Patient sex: F
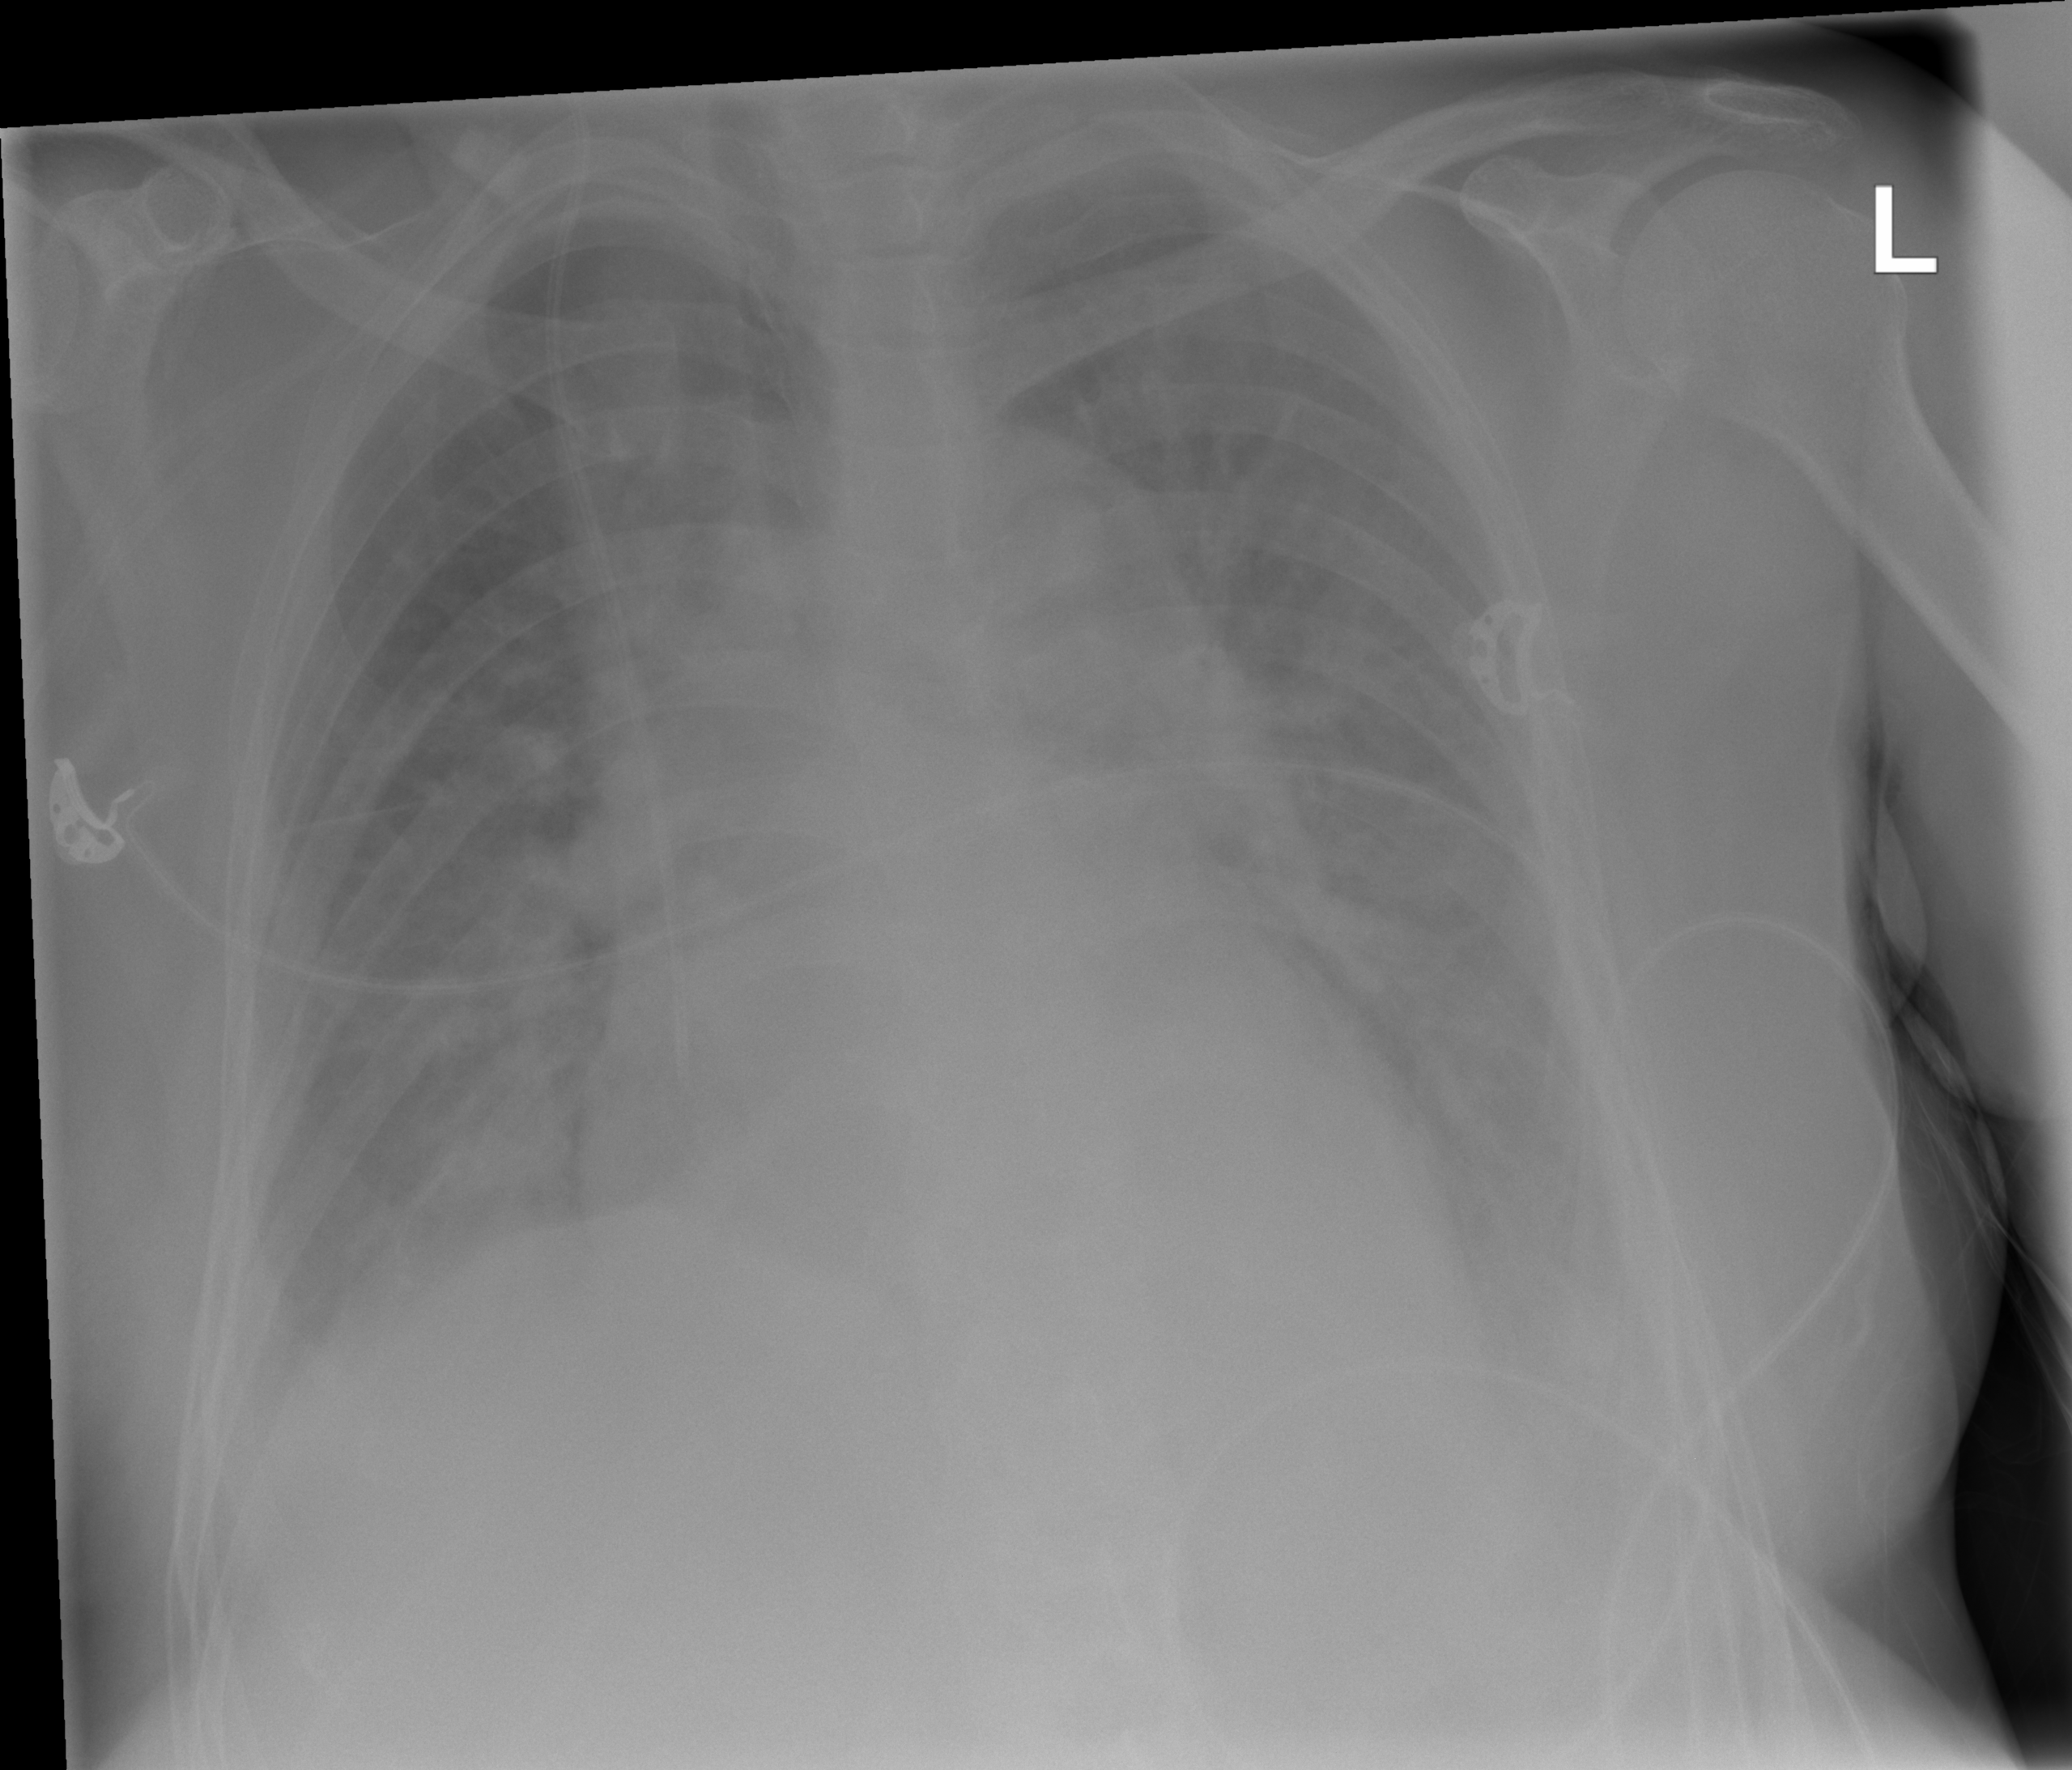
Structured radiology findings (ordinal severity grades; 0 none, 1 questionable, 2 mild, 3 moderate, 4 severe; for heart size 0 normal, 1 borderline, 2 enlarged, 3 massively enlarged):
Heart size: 0
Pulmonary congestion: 3
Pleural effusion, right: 2
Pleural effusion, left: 2
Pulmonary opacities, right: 0
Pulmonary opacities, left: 0
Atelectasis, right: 2
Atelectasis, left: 2